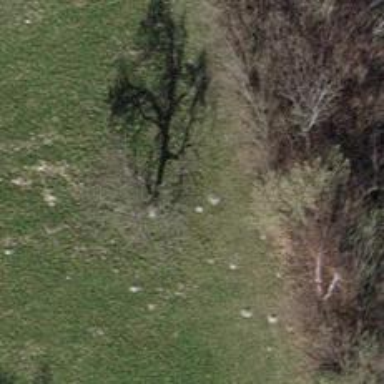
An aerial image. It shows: Beautiful tree in nature.